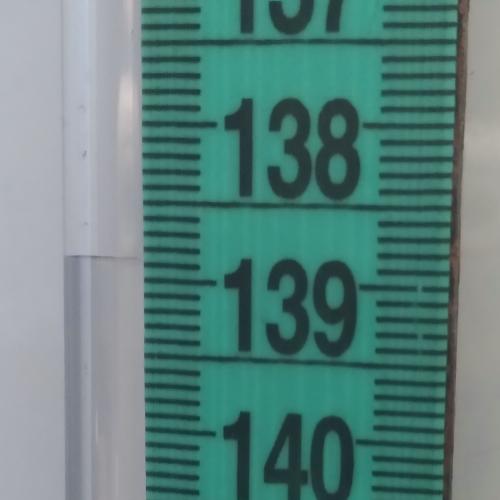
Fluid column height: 138.9 cm